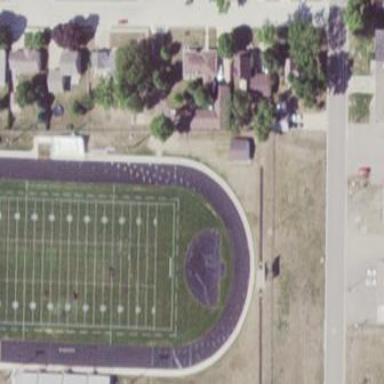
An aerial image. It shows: American football pitch.